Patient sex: M
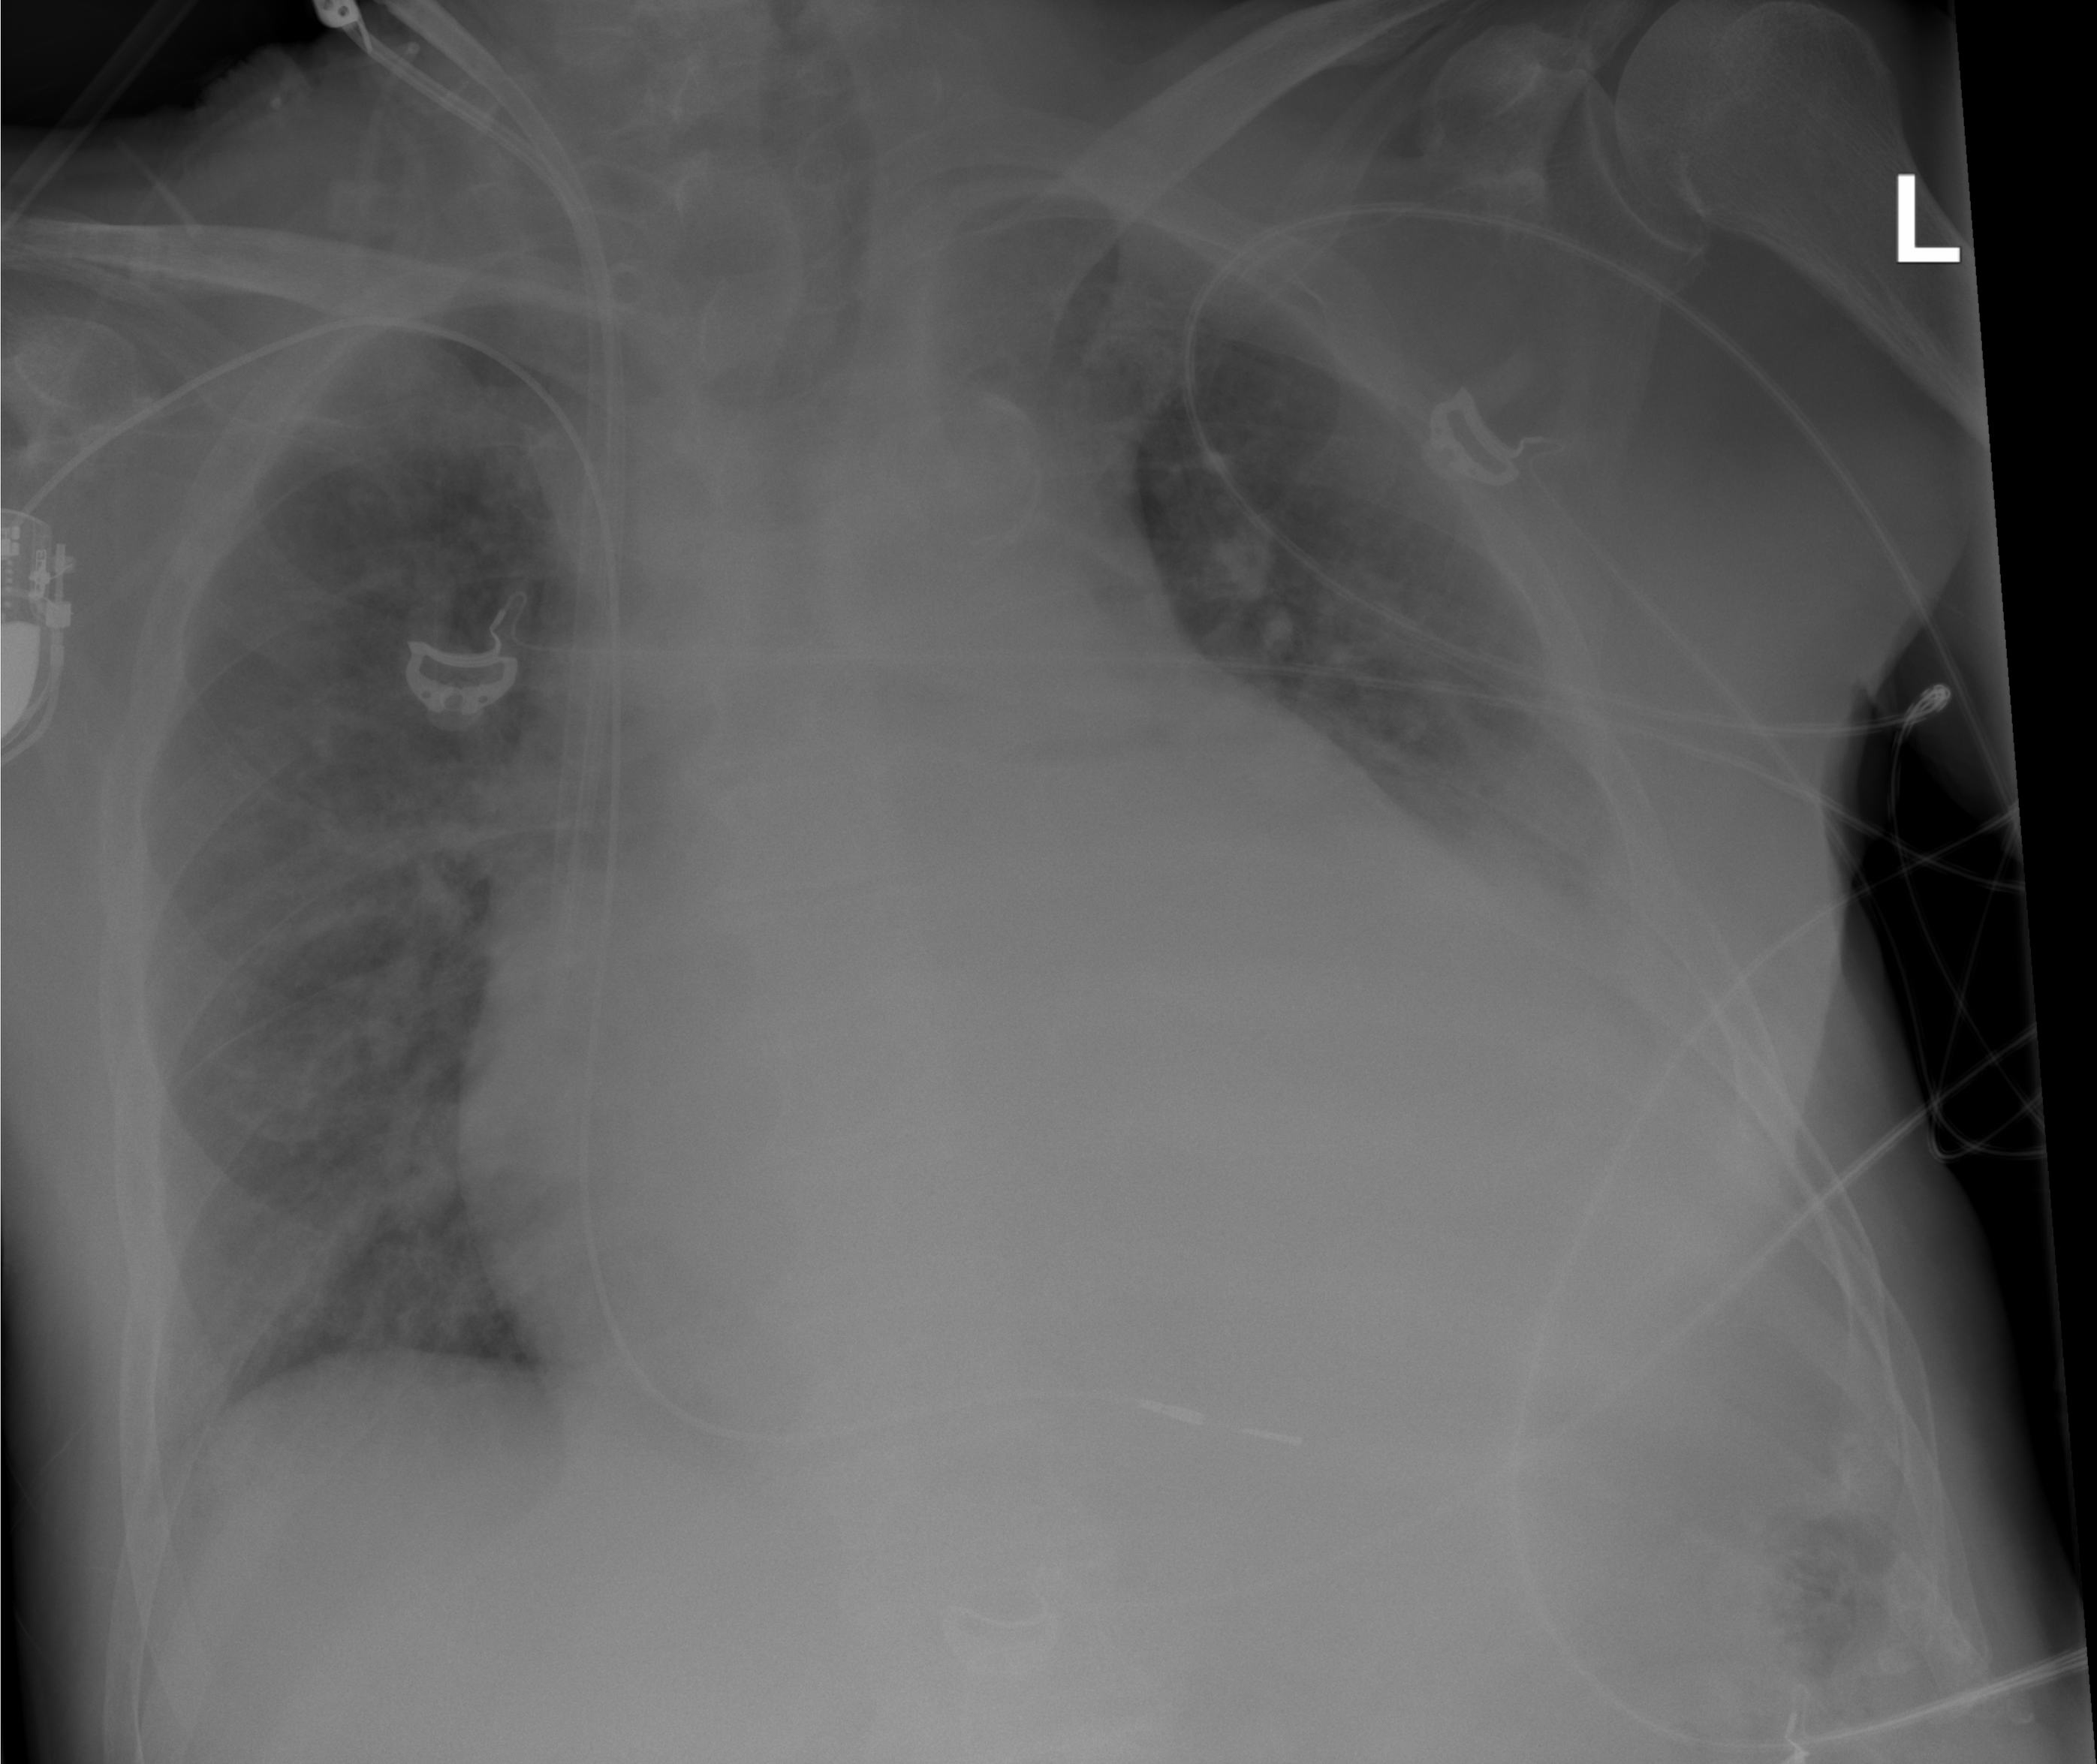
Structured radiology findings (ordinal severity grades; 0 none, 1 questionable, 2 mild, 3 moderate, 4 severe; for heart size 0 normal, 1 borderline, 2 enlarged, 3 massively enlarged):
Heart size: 3
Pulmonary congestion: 2
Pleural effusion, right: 0
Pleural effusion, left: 2
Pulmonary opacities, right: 0
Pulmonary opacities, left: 0
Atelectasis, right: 0
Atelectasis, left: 2